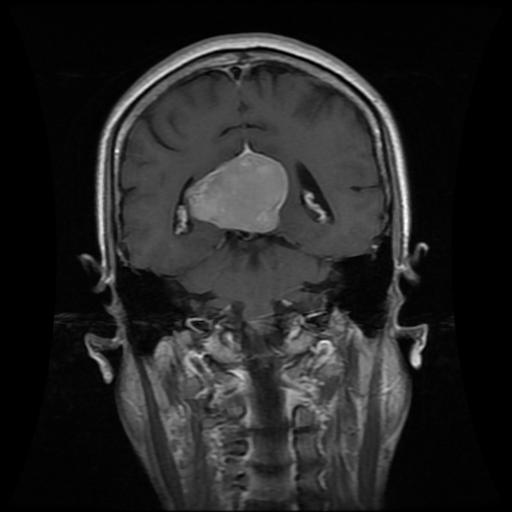
Label: meningioma